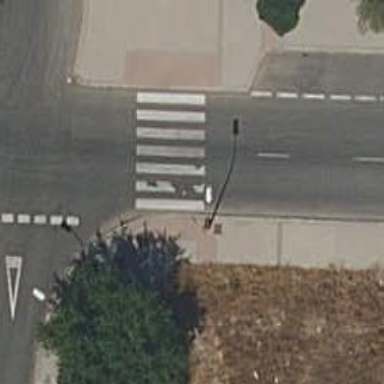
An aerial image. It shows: Zebra crossing on the road.